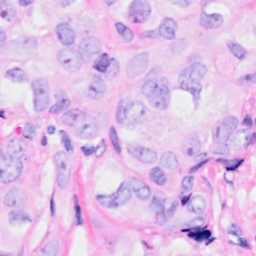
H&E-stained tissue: Breast